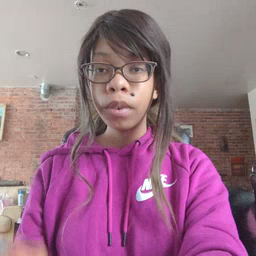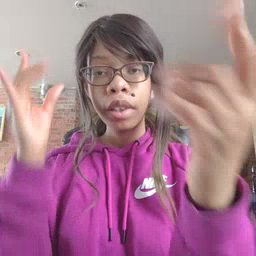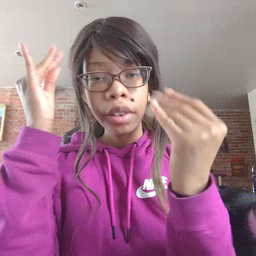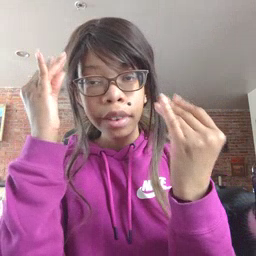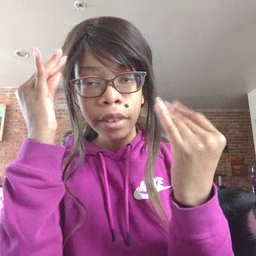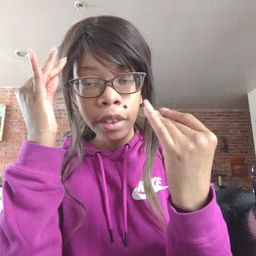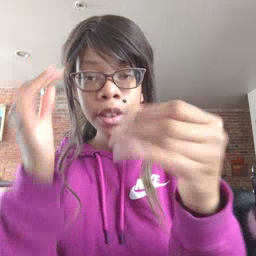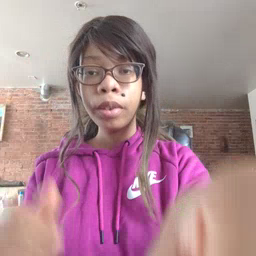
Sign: think